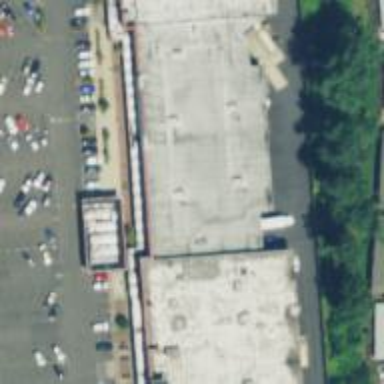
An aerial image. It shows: Department store building.